Question: I have done application using Extjs 4.1. I have plotted line graph, in this x-axis date format is not coming proper. I have defined fromdate, todate and date format, but duplicating December month, Feb month is not coming. line is plotting proper. for more reference have attached images. Can any body tell me how to resolve this issue?. Great appropriated. Thank you.

'''
{
type:'Time',
step: [Ext.Date.MONTH,1] ,
position:'bottom',
fields:['Month'],
fromDate: new Date('12/1/12'),
toDate: new Date('6/1/13'),
grid: true,
dateFormat: 'M Y',
constrain: true,
}
'''
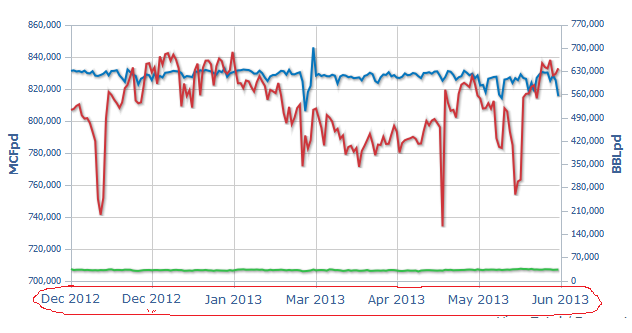
Answer: You can try to change the label orientation to have it displayed verticaly, thus giving more space to display intermediate labels.
You can add a section 'label' do this:
'''
label: {
rotate: {degrees: 270}
},
'''